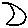
Label: moon